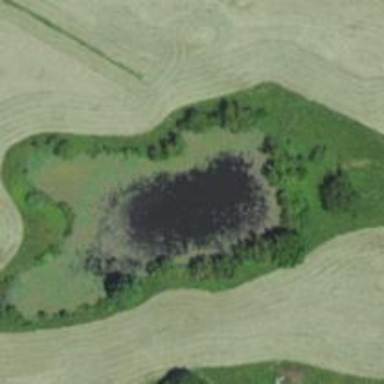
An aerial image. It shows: Pond surrounded by natural water.